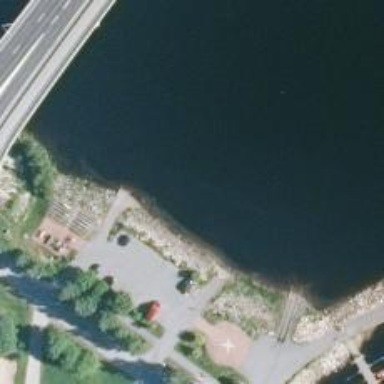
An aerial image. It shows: Ferry terminal.